Question: I'm using a JList which displays correctly. However, I'm having trouble removing elements from the list.
'''
JList nameList = new JList(db.getAllNames());
nameList.setVisibleRowCount(6);
nameList.setFixedCellWidth(400);
JButton removeNameButton = new JButton("Remove Name");
removeNameButton.addActionListener(new ActionListener(){
public void actionPerformed(ActionEvent e) {
String id = nameList.getSelectedValue().toString(); //valid value when button pressed
int index = nameList.getSelectedIndex(); //valid value when value pressed
namesList.remove(index); //ERROR
}
'''
The JList contains 4 names, which displays perfectly and seem to have the correct indexes. (If I check the value 'System.out.println(copiersList.getModel().getSize());' it always displays 4
Here is the error message:
'''
Exception in thread "AWT-EventQueue-0" java.lang.ArrayIndexOutOfBoundsException: Array index out of range: 3
'''
Oddly, if I remove Adam, I do not get an error (but visibly the list does not change and calling '.getSize()' method displays 4):

'''
id selected: Adam
index selected: 0
'''
However, any other:
'''
id selected: BobException in thread "AWT-EventQueue-0"
index selected: 1
java.lang.ArrayIndexOutOfBoundsException: Array index out of range: 1
at java.awt.Container.remove(Unknown Source)
'''
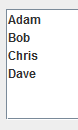
Answer: Don't remove from the JList itself since the 'remove(...)' method does not do what you think that it does. It in fact is trying to remove a component that is held in the JList as if it were a JPanel that held other components, even if no such component exists. Instead remove from the JList's , usually a DefaultListModel. The DefaultListModel class has a 'removeElement(Object element)' and a 'removeElementAt(int index)' method that can help you.
i.e.,.
'''
public void actionPerformed(ActionEvent e) {
String id = nameList.getSelectedValue().toString(); //valid value when button pressed
int index = nameList.getSelectedIndex(); //valid value when value pressed
DefaultListModel listModel = (DefaultListModel) namesList.getModel();
listModel.removeElementAt(index);
}
'''